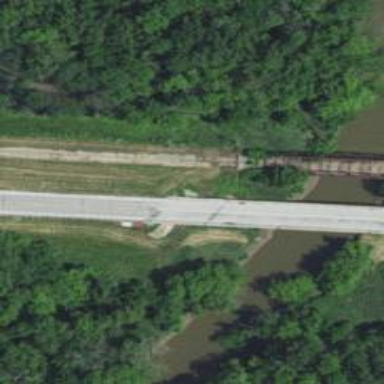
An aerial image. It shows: Abandoned road with bridge.